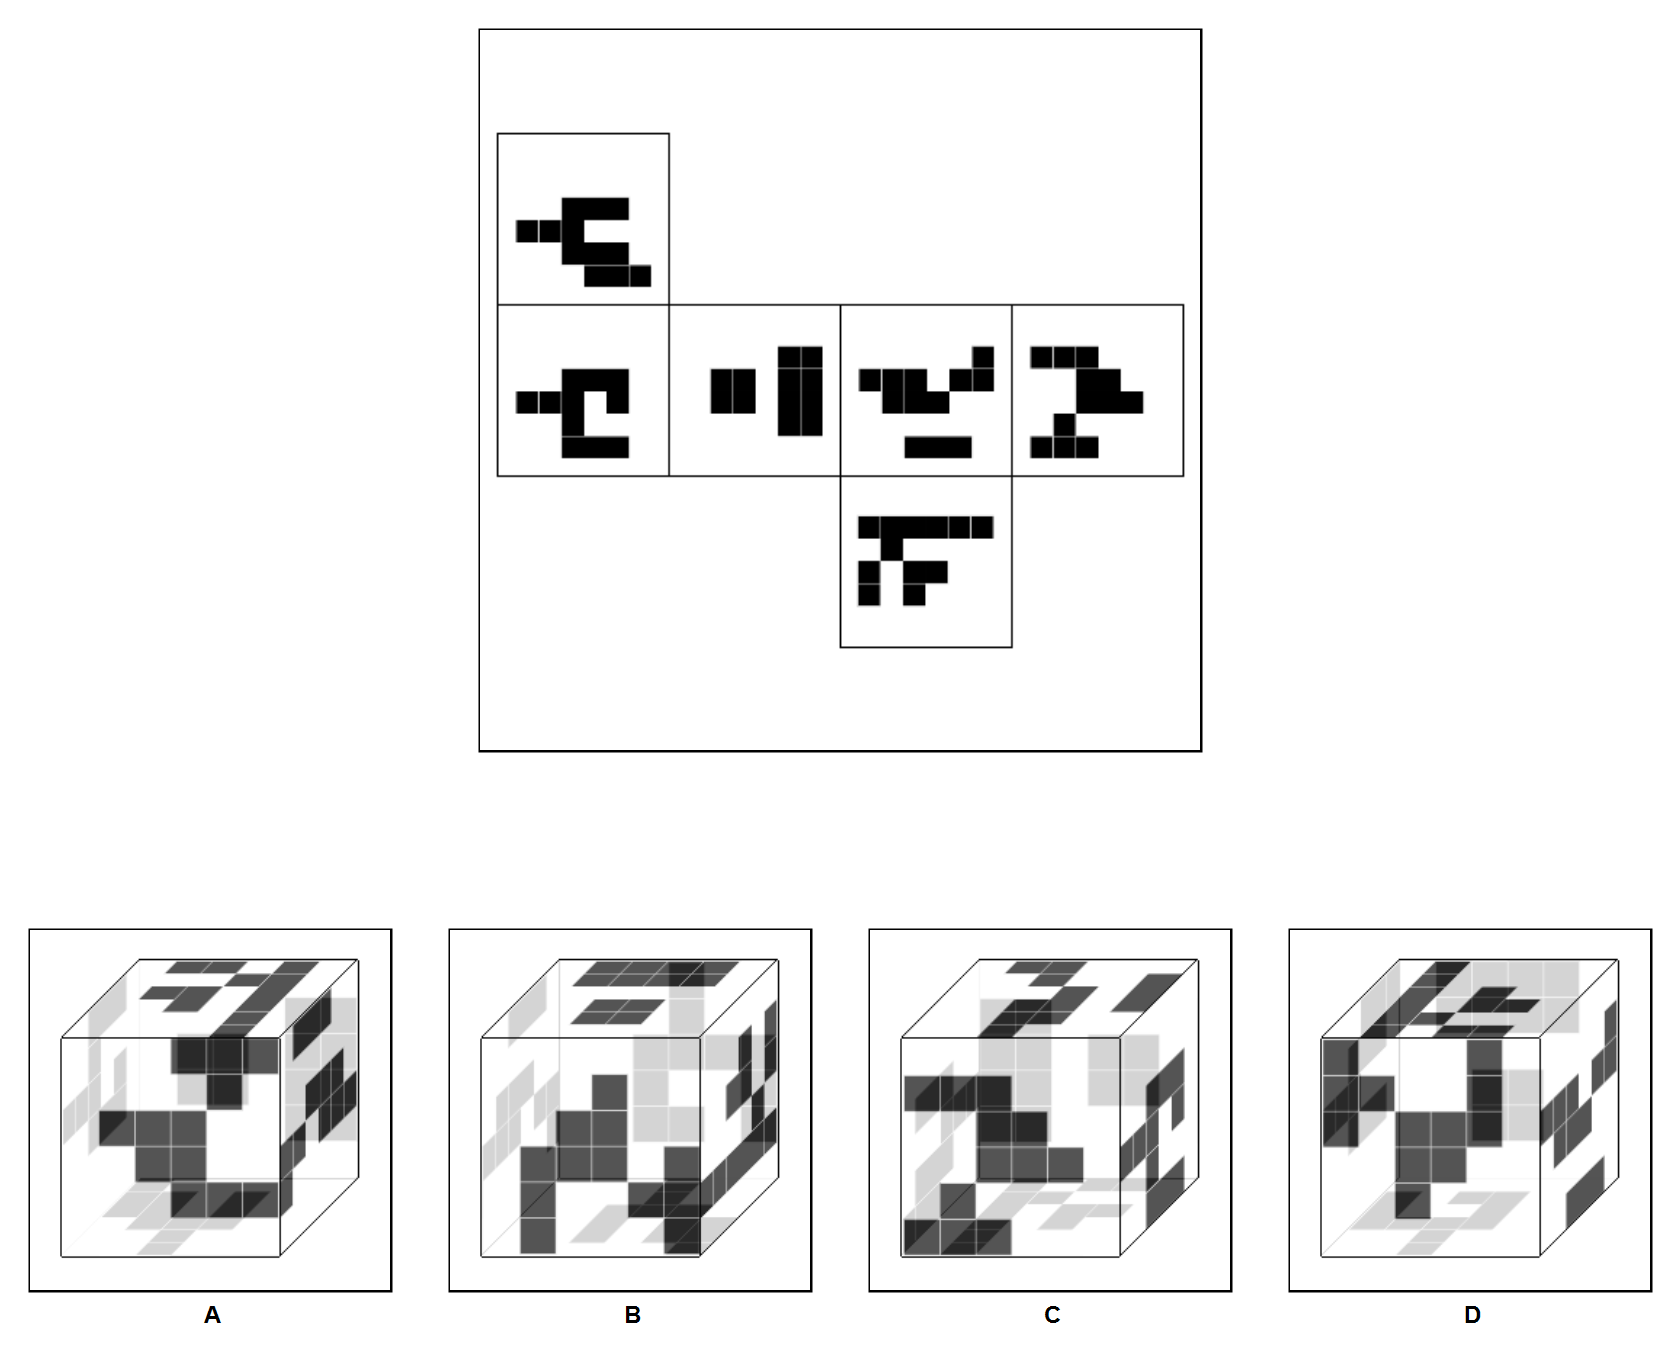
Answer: A